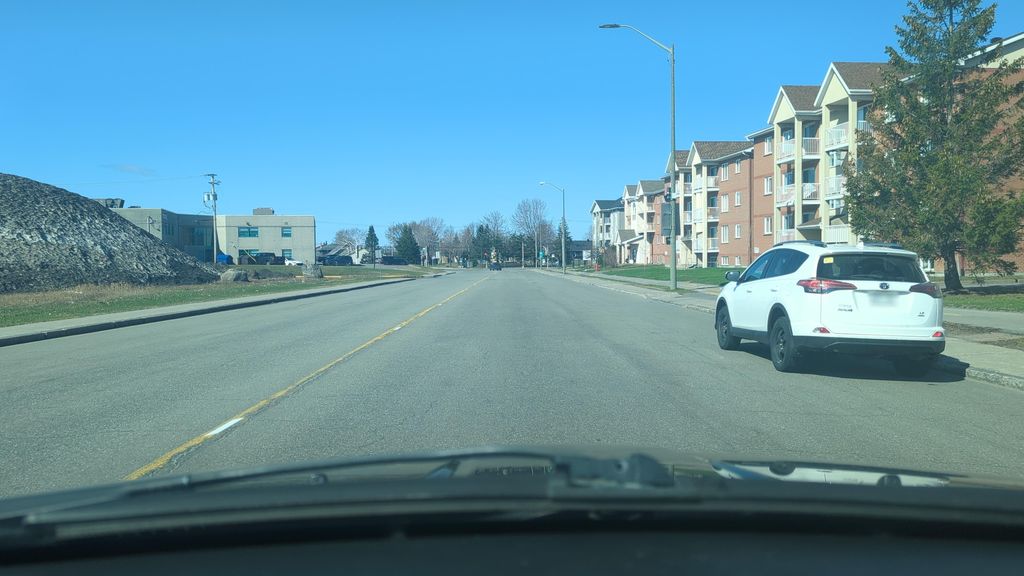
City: quebec_city